Question: Hey I am building a shop (without payment)
i.e.
1) Select Products
2) Checkout
3) Confirmation
The selecting products screen will look like a gridview which will display
name price quantity
Text Text Input box
So i.e. lets say I have 10 products per page so i.e. 10 quantity input boxes per gridview.
And then I have 2 Buttons below my gridview i.e. Update and Checkout.
Just even worrying about Update for now.
How could that work i.e. would I have to check every input box in gridview for which a value was entered ?
I.e. is there any example how I can loop through gridview row check for a value which is greater than 0 or null for example and if there is a value then perform a function like
ShoppingCart.Instance.AddItem(5, 5)

My Gridview Code at the moment
'''
<asp:GridView ID="productListTable" runat="server" DataSourceID="srcProductListPerCustomer" AutoGenerateColumns="False" AlternatingRowStyle-CssClass="tr_dark" HeaderStyle-CssClass="header_req" BorderWidth="0px" GridLines="None" AllowPaging="true" PageSize="25" EmptyDataText="No records." AllowSorting="true" Width="100%">
<Columns>
<asp:TemplateField HeaderText="Product Name" HeaderStyle-Width="130px" SortExpression="productName">
<ItemTemplate>
<asp:Label ID="ProductNameField" runat="server" Text='<%# Eval("productName").ToString() %>'></asp:Label>
</ItemTemplate>
</asp:TemplateField>
</Columns>
<Columns>
<asp:TemplateField HeaderText="Pack Size" HeaderStyle-Width="70px" SortExpression="packSize">
<ItemTemplate>
<asp:Label ID="PackSizeField" runat="server" Text='<%# Eval("packSize").ToString()%>'></asp:Label>
</ItemTemplate>
</asp:TemplateField>
</Columns>
<Columns>
<asp:TemplateField HeaderText="Trade Price" HeaderStyle-Width="130px" SortExpression="address">
<ItemTemplate>
<asp:Label ID="TradePriceField" runat="server" Text='<%# DisplayMoney(Eval("tradePrice").ToString())%>'></asp:Label>
</ItemTemplate>
</asp:TemplateField>
</Columns>
<Columns>
<asp:TemplateField HeaderText="Discount" HeaderStyle-Width="60px" SortExpression="discount">
<ItemTemplate>
<asp:Label ID="DiscountField" runat="server" Text='<%# Eval("discount").ToString() %>'></asp:Label>
</ItemTemplate>
</asp:TemplateField>
</Columns>
<Columns>
<asp:TemplateField HeaderText="Actual Price" HeaderStyle-Width="130px" SortExpression="actualPrice">
<ItemTemplate>
<asp:Label ID="ActualPriceField" runat="server" Text=''></asp:Label>
</ItemTemplate>
</asp:TemplateField>
</Columns>
<Columns>
<asp:TemplateField HeaderText="Stock" HeaderStyle-Width="130px" SortExpression="stock_indicator">
<ItemTemplate>
<asp:Label ID="StockField" runat="server" Text='<%# DisplayStockLevel(Eval("stock_indicator").ToString()) %>'></asp:Label>
</ItemTemplate>
</asp:TemplateField>
</Columns>
<Columns>
<asp:TemplateField HeaderText="Quantity">
<ItemTemplate>
<asp:TextBox runat="server" ID="txtQuantity" Columns="5"></asp:TextBox><br />
<asp:LinkButton runat="server" ID="btnRemove" Text="Remove" CommandName="Remove" CommandArgument='<%# Eval("product_ID_key") %>' style="font-size:12px;"></asp:LinkButton>
</ItemTemplate>
</asp:TemplateField>
</Columns>
<HeaderStyle CssClass="header_req" />
<AlternatingRowStyle CssClass="tr_dark" />
<PagerStyle CssClass="pagination" />
<PagerSettings PageButtonCount="3" FirstPageText="First" LastPageText="Last" NextPageText="Next" PreviousPageText="Previous" Mode="NumericFirstLast" />
</asp:GridView>
'''
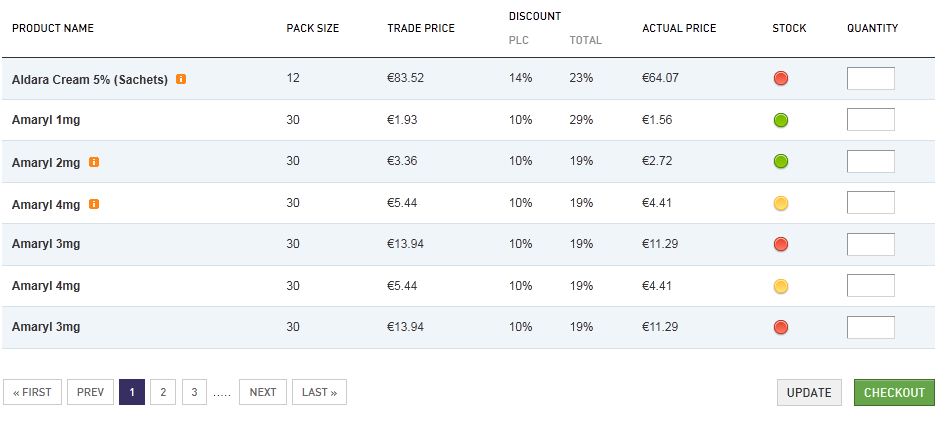
Answer: Place this code in your button click event to iterate through each row of your 'productList' 'GridView' and call 'ShoppingCart.Instance.AddItem(productId, qty)' or any other method you want, to update the product list and their quantities:
'''
For i As Integer = 0 To Me.productListTable.Rows.Count - 1
Dim txtQuantity As TextBox = CType(productListTable.Rows(i).FindControl("txtQuantity"), TextBox)
If Not txtQuantity Is Nothing Then
Dim qty As Integer = 0
If txtQuantity.Text.Trim() <> String.Empty Then
qty = Integer.Parse(txtQuantity.Text.Trim())
'get unique id of product - it can be SKU code or whatever that is unique for every product
Dim productId As String = productListTable.DataKeys(i).Value
'Update product list and quantities
ShoppingCart.Instance.AddItem(productId, 5)
End If
End If
Next
'''
If you have noticed in 'ShoppingCart.Instance.AddItem' method, there is a product Id I am passing so in code we update the correct item, in order to retrieve this unique key, you need to add 'DataKeyName' property in your 'GridView' tags with value equals to the name of unique key... e.g.:
'''
<asp:GridView ID="productListTable" runat="server" DataSourceID="srcProductListPerCustomer" DataKeyNames="ProductId"
AutoGenerateColumns="False" AlternatingRowStyle-CssClass="tr_dark" HeaderStyle-CssClass="header_req"
BorderWidth="0px" GridLines="None" AllowPaging="true" PageSize="25" EmptyDataText="No records."
AllowSorting="true" Width="100%">
'''